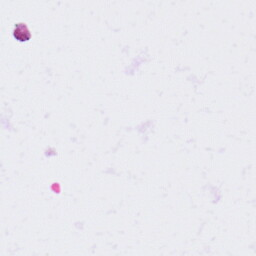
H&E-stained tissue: Lung